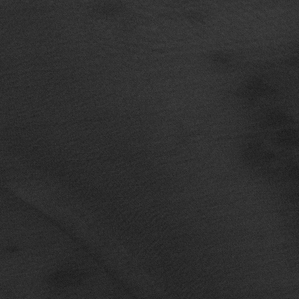
Label: frost